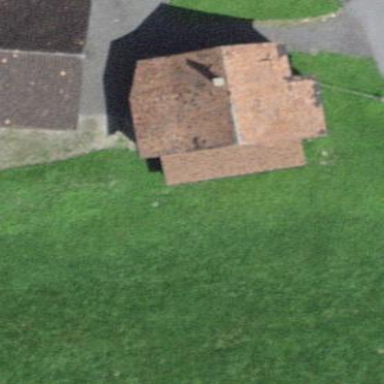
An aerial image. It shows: Simple and straightforward house.